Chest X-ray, PA view. Patient: 78 years old, sex F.
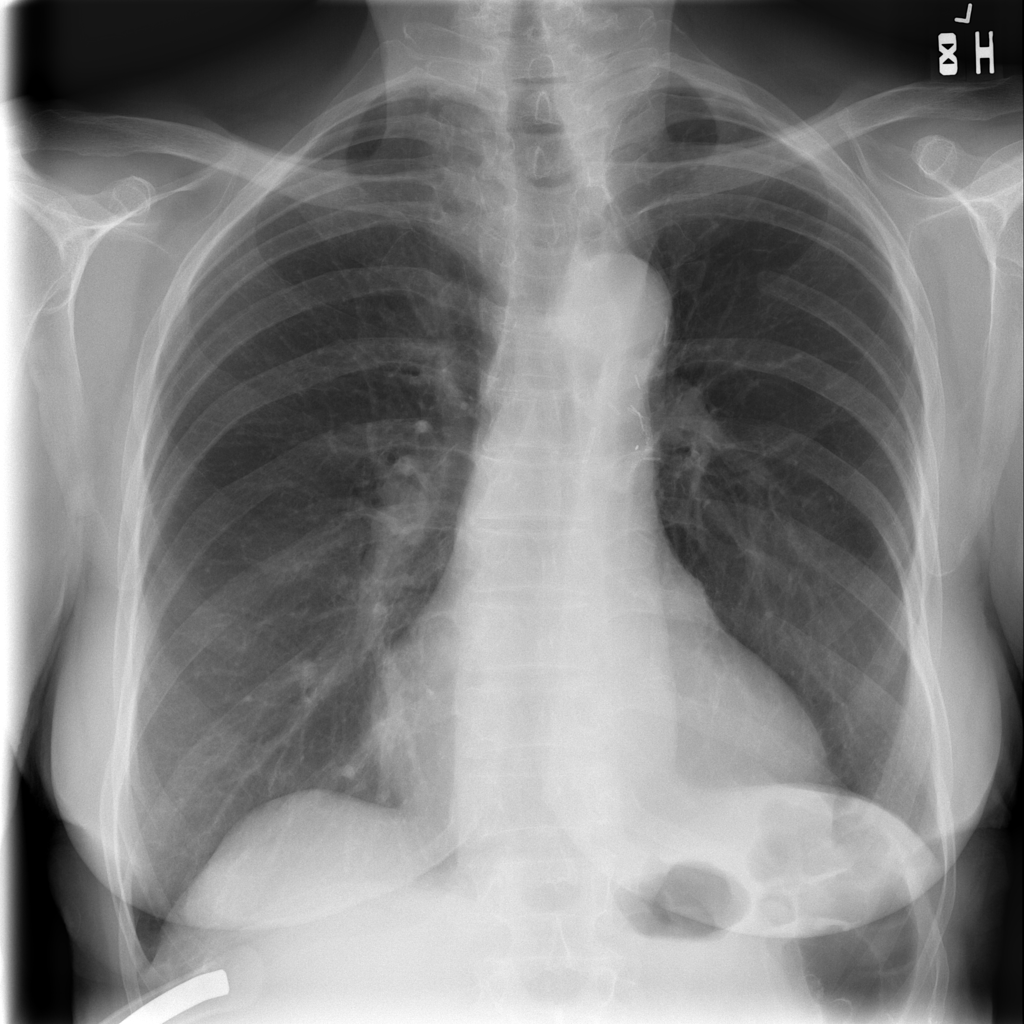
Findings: Nodule